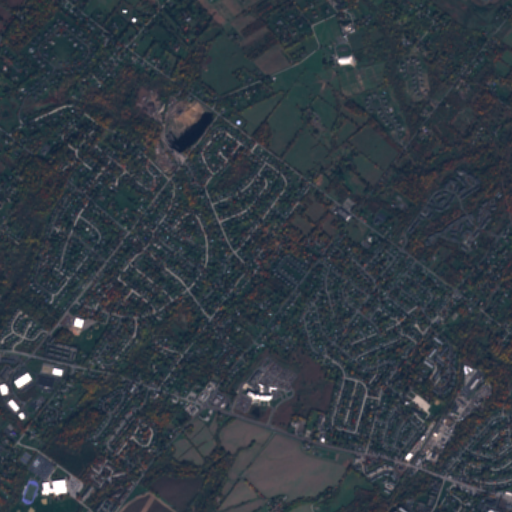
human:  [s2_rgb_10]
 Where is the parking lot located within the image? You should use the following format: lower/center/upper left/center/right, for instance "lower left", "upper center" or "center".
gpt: The parking lot is located in the lower center of the image.
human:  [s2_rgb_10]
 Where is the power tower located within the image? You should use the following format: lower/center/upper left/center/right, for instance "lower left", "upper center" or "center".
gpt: The power tower is located in the upper right of the image.
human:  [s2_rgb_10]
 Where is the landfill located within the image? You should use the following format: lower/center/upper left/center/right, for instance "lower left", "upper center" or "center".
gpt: There is no landfill in the image.